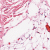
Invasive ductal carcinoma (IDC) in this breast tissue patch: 0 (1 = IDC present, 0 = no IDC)